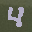
Label: 4